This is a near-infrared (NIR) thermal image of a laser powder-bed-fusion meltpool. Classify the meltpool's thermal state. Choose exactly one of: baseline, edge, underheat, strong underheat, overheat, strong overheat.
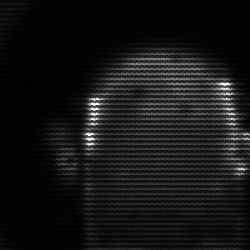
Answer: baseline